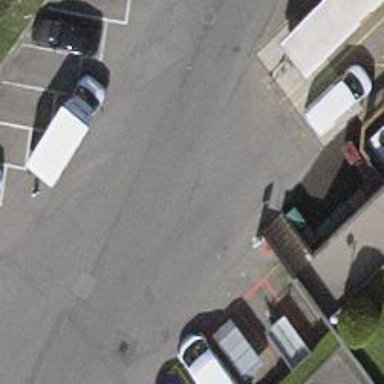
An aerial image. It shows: Asphalt footway.